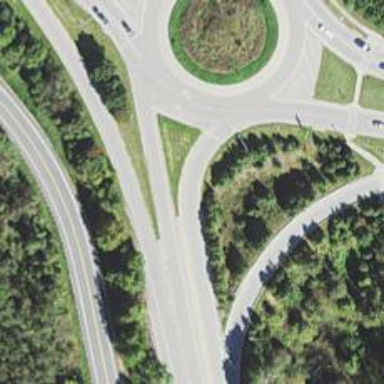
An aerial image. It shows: Trunk link highway.